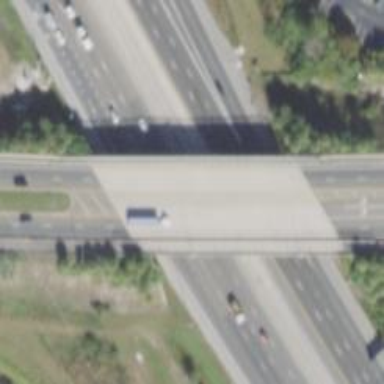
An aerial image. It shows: Asphalt motorway.